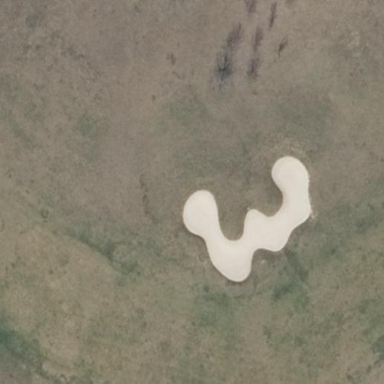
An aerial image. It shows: Scenic golf fairway.